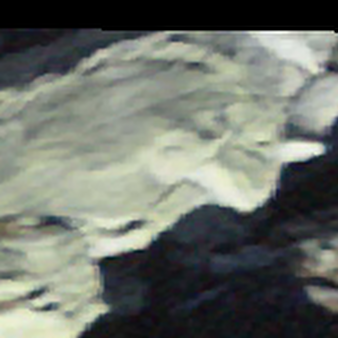
Label: other